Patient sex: F
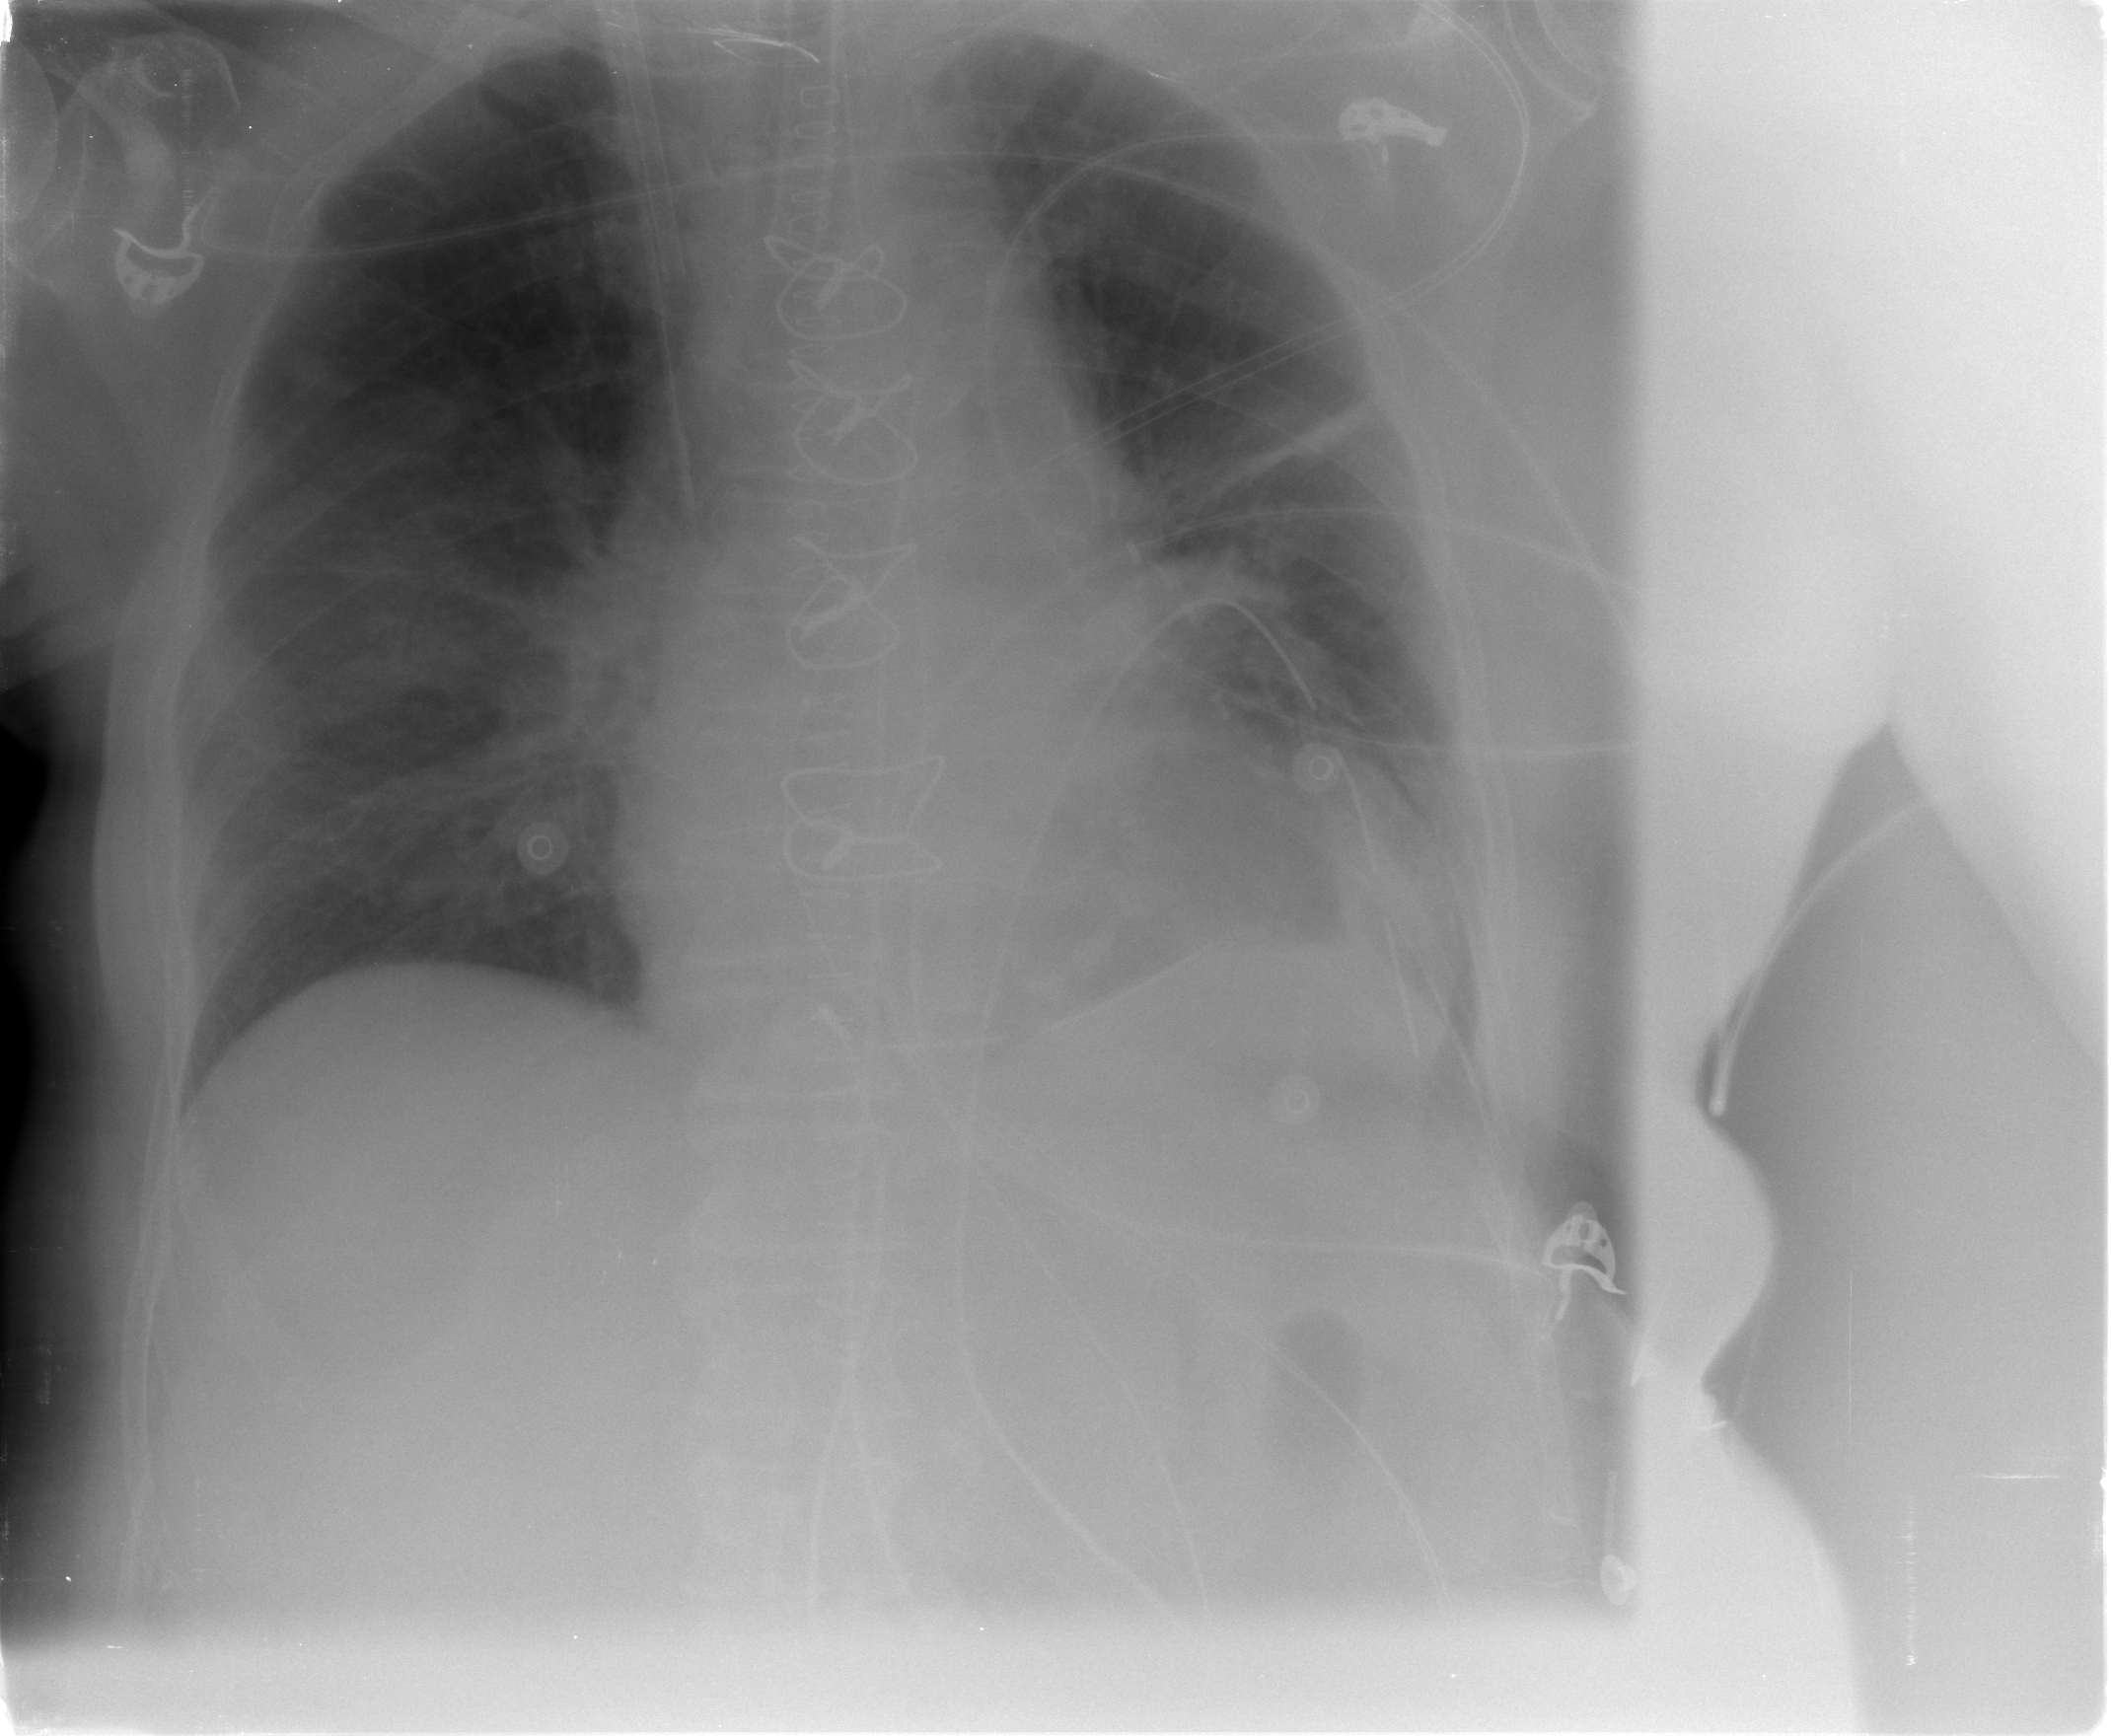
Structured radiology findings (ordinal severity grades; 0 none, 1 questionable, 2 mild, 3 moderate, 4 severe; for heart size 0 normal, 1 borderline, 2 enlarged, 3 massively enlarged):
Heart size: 0
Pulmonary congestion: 2
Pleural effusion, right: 0
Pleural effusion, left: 2
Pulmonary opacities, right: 2
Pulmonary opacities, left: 0
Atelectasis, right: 2
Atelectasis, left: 2